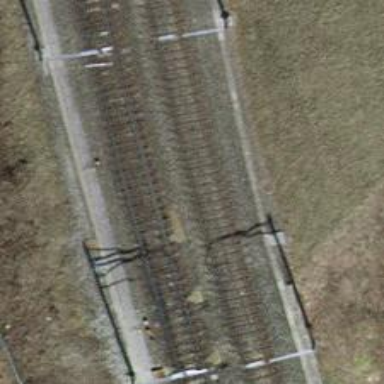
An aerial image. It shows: Railway track with contact line for electrification.